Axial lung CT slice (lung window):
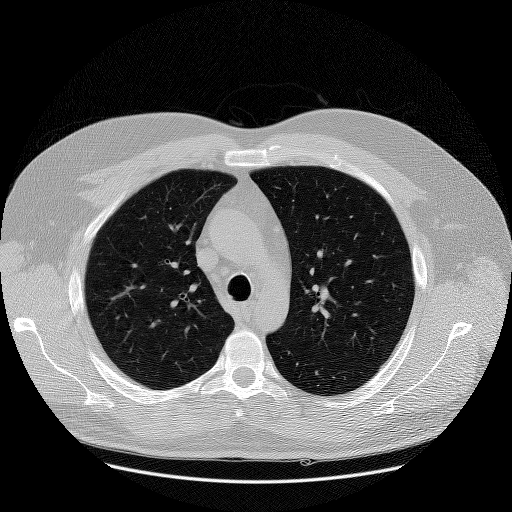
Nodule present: no